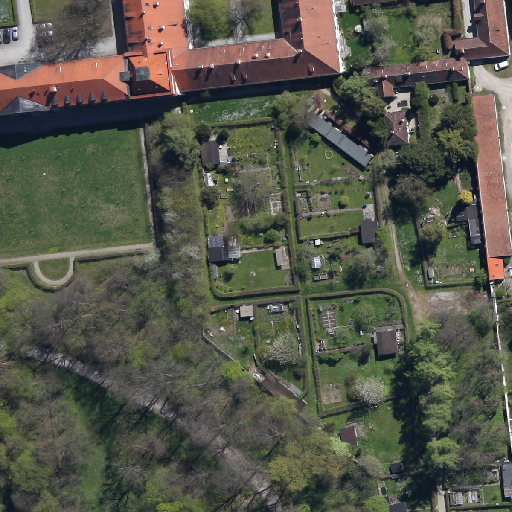
Referring expression: building along the road